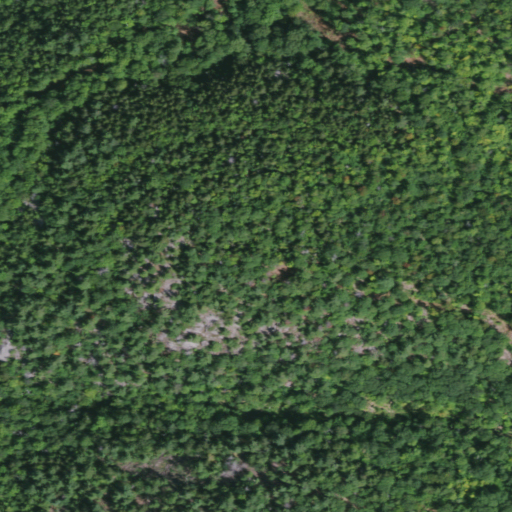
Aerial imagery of mountain in New York named Armstrong Mountain containing evergreen forest, deciduous forest, and mixed forest